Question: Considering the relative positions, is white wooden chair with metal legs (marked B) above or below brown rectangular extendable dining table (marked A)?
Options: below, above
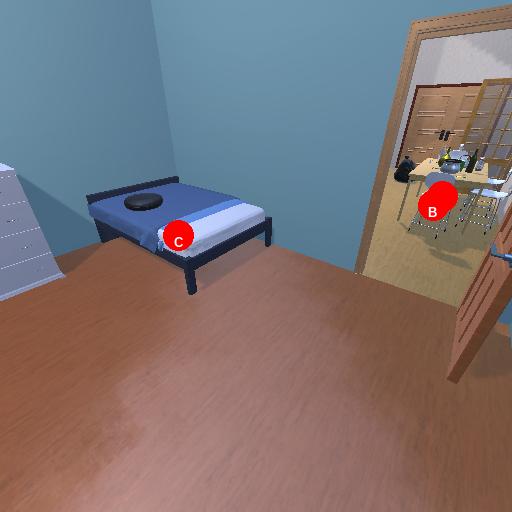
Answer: below